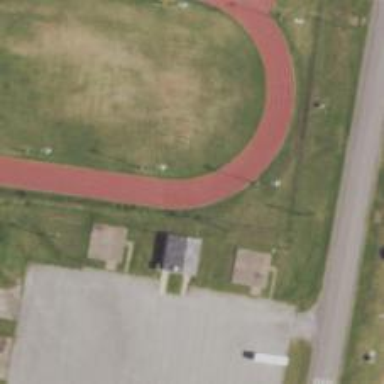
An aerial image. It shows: Track located within leisure land area.